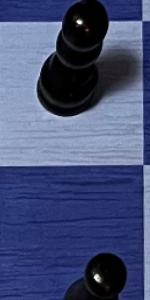
Label: Empty